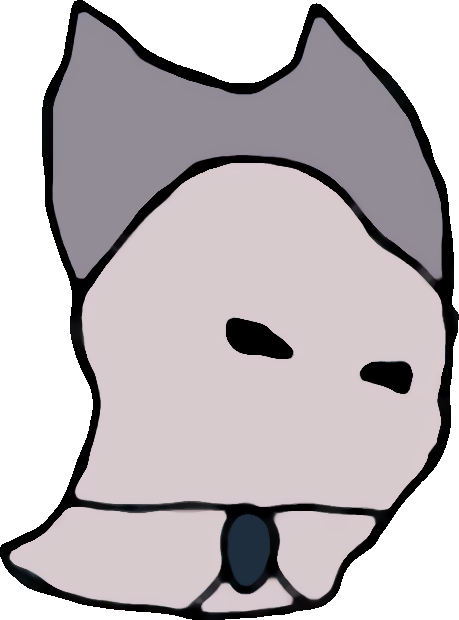
Label: 5_Yes_Honey